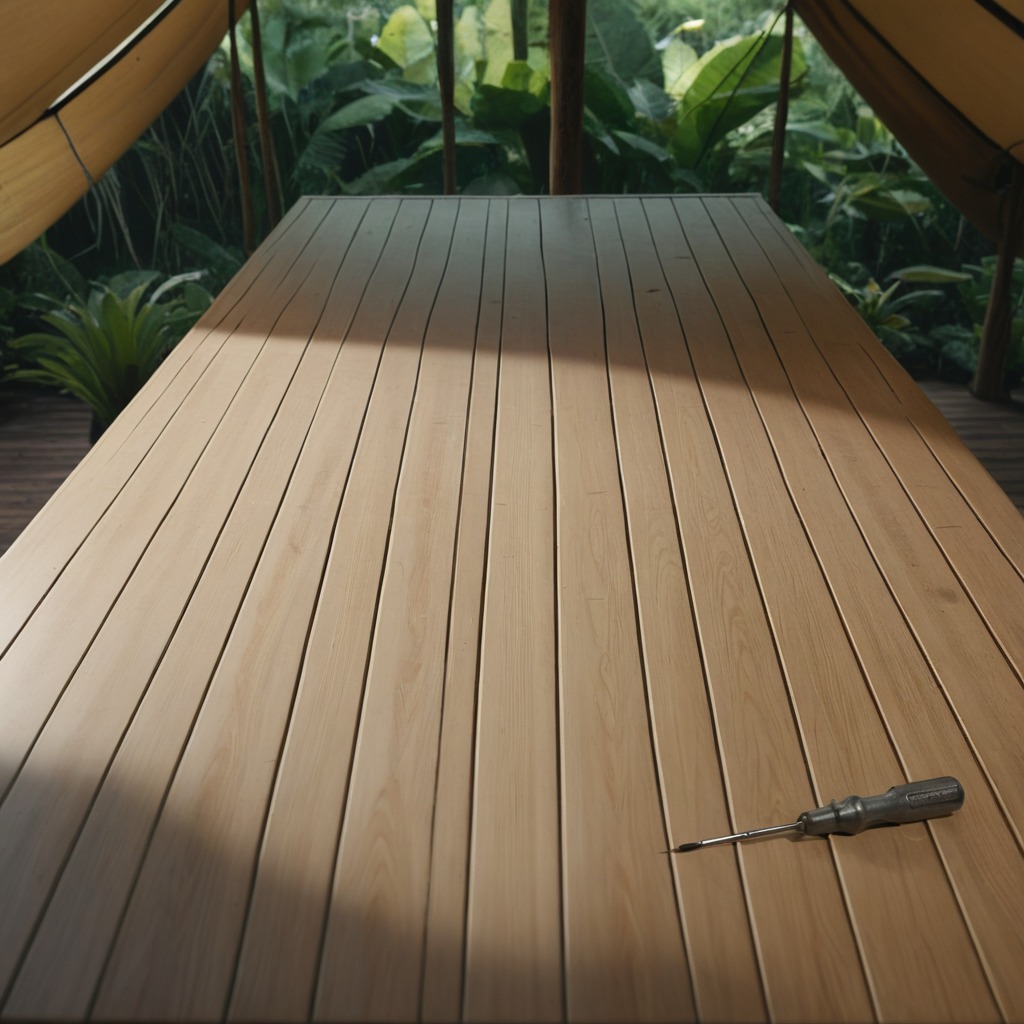
A screwdriver lies on the wooden table.